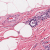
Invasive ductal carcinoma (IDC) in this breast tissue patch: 0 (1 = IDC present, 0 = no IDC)